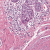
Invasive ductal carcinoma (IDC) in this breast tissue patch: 0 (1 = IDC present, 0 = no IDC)